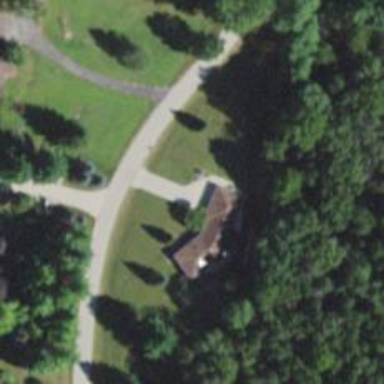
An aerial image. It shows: Driveway leading to service road.